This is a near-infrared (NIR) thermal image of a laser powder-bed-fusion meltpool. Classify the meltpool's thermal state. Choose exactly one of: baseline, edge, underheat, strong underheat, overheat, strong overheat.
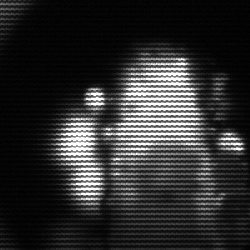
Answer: strong underheat